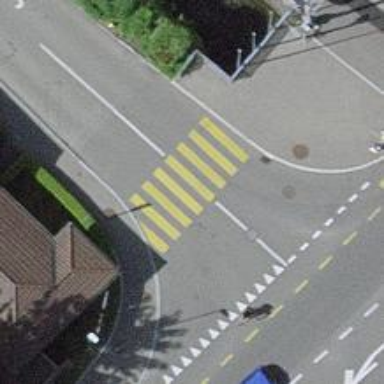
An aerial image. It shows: Crossing with traffic signals.